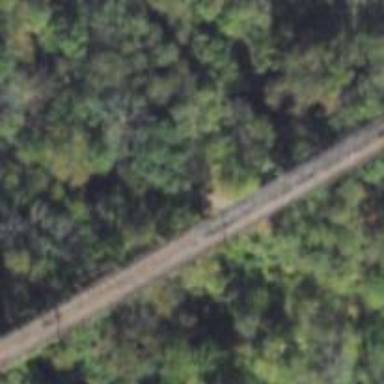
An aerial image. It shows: Abandoned railroad bridge.